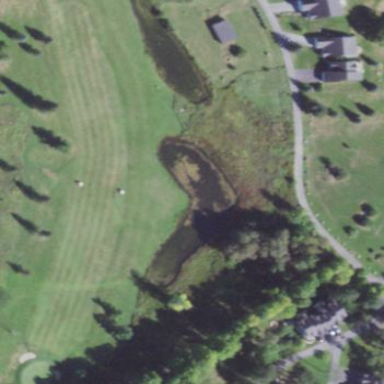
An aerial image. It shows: Water hazard on golf course.